Field crop: maize
Growth stage: 1
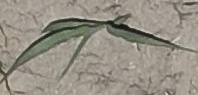
Species: sorghum